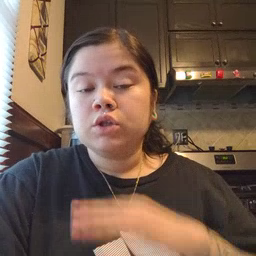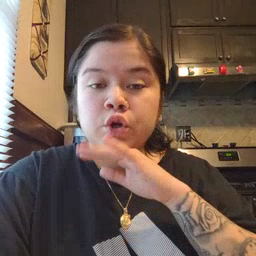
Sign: dirty